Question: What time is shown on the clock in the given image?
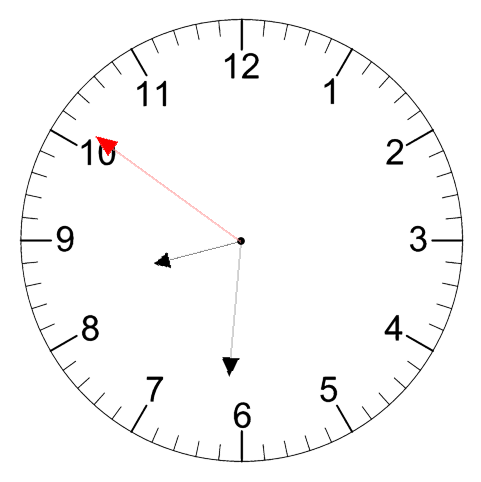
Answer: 08:30:51